Question: I am trying to write an application from extracting entities from a text and want to use GATE jar files. For which I have installed the GATE tool and have imported jar files, but it is giving errors. I can't understand from where to download more jar files and how to run the first simple program with this.

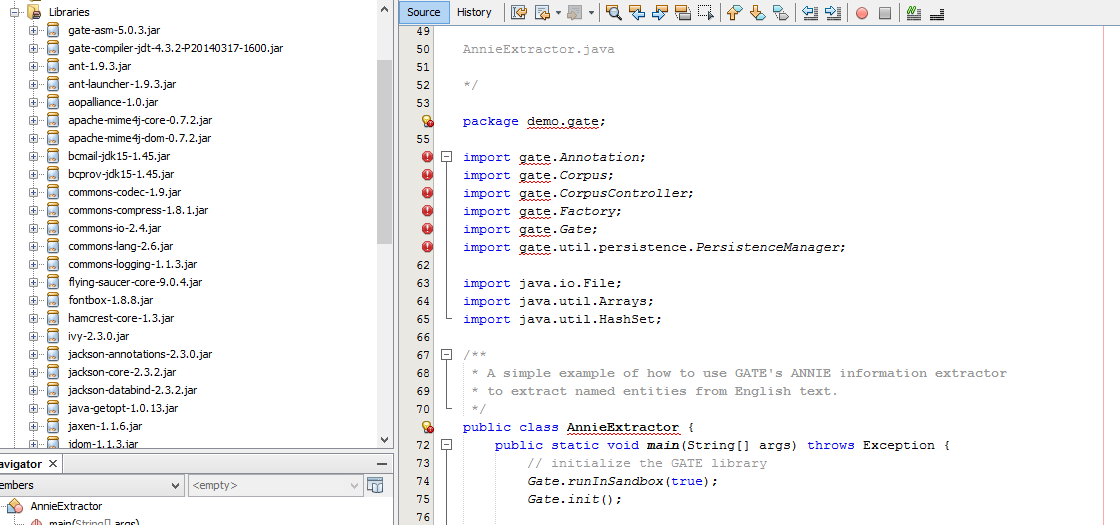
Answer: Please make sure that you added gate.jar from YOUR_GATE_HOME/bin folder.